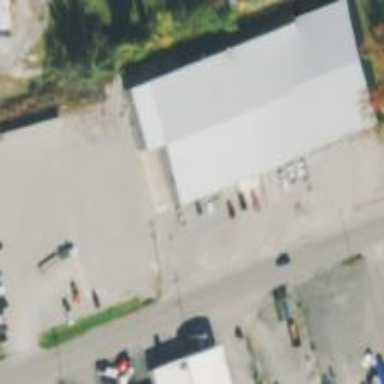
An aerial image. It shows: Industrial building.